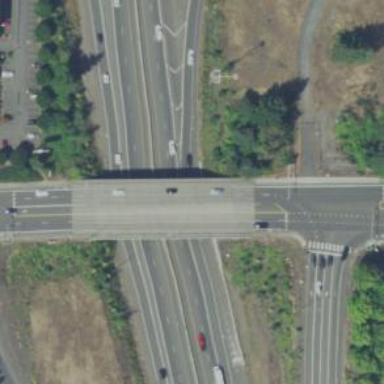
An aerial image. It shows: Motorway junction.